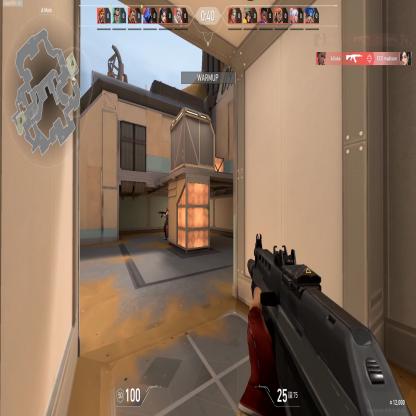
Label: enemy